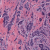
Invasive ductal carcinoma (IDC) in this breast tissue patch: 1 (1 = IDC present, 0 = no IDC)